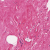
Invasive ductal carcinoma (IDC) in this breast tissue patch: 0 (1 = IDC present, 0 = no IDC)